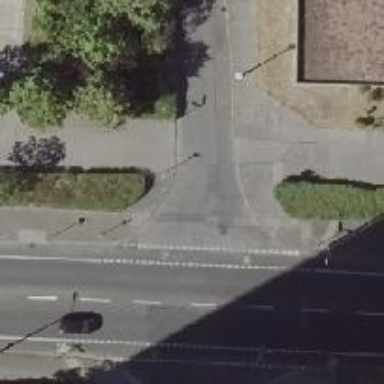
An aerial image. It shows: Uncontrolled road crossing.